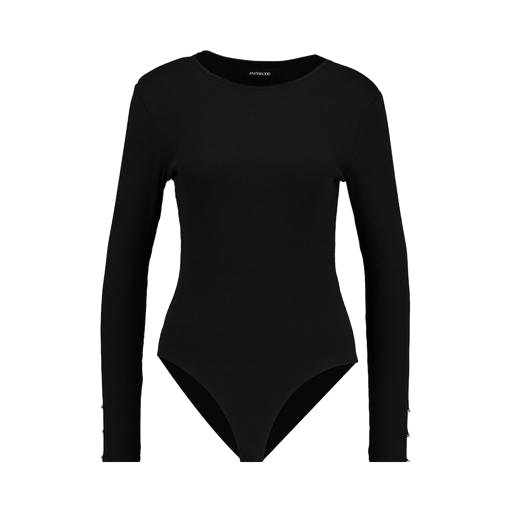
black mira cape-effect bodysuit, black 3/4 body, long sleeve, white background